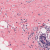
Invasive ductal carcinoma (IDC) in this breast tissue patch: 0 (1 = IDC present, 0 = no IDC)